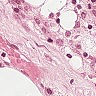
Metastatic tissue present: no